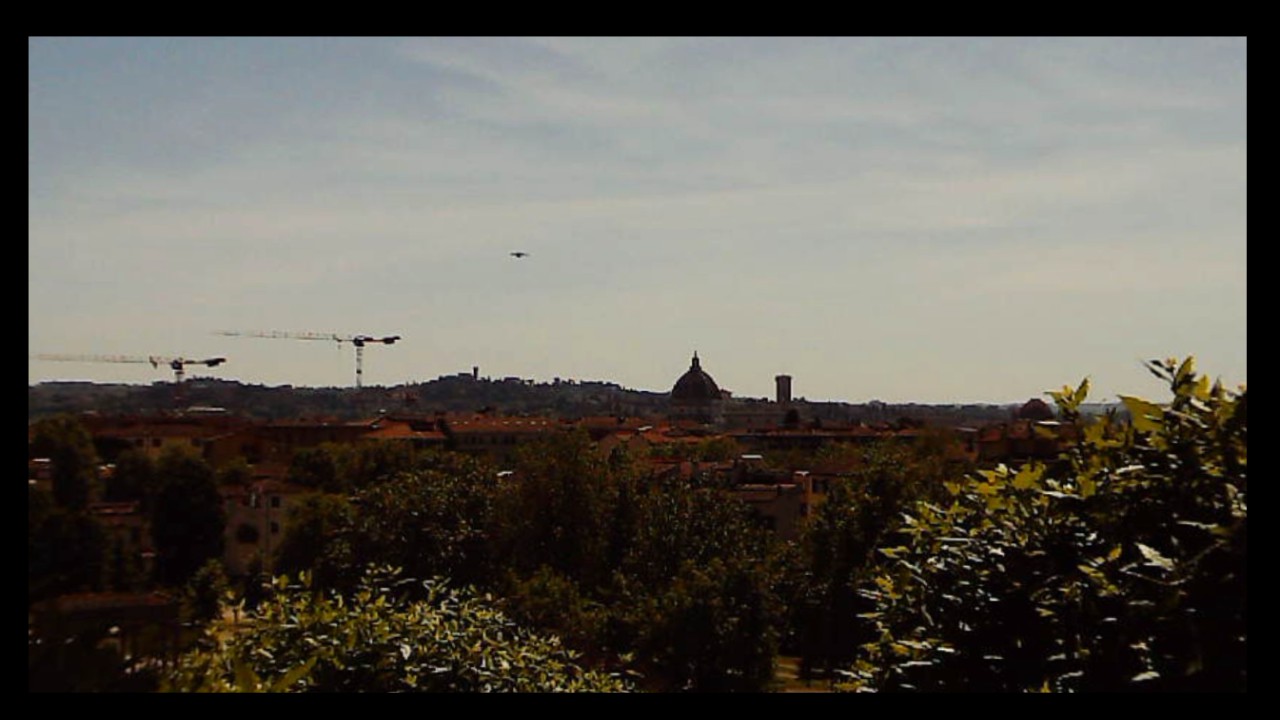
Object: DJI Mini 3